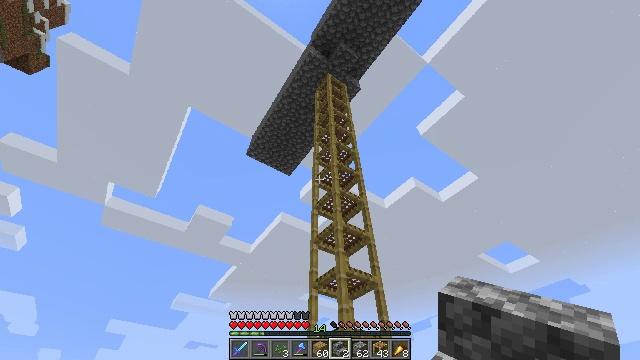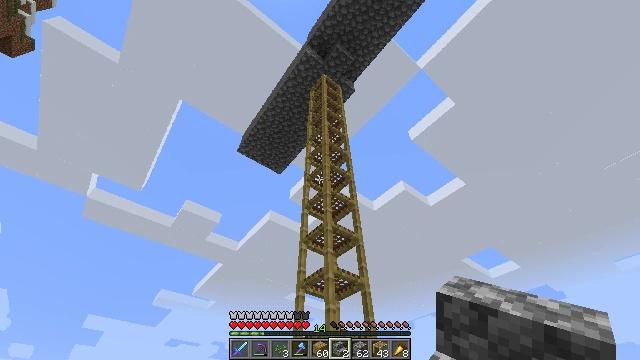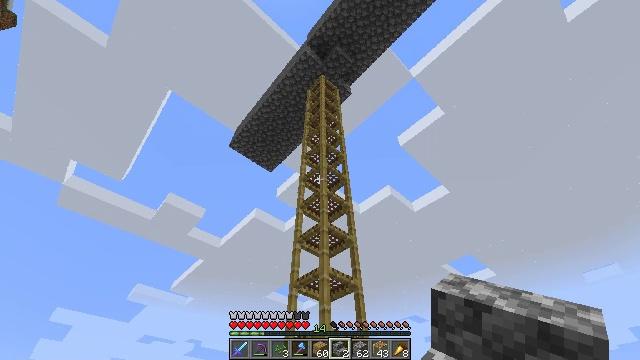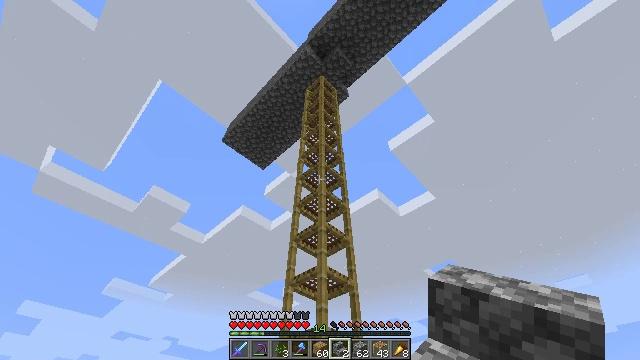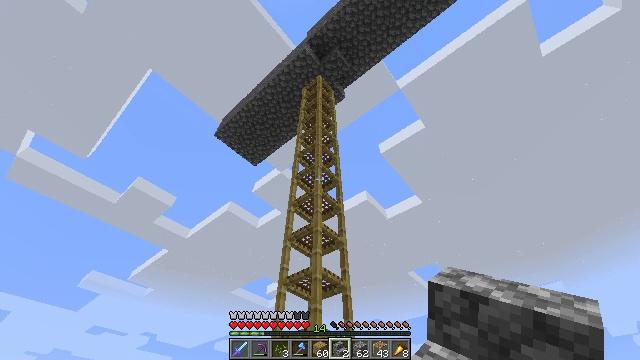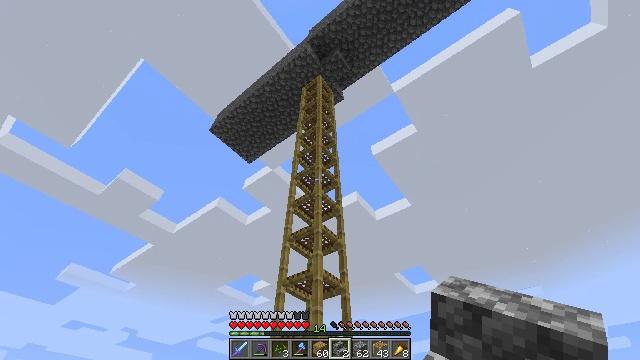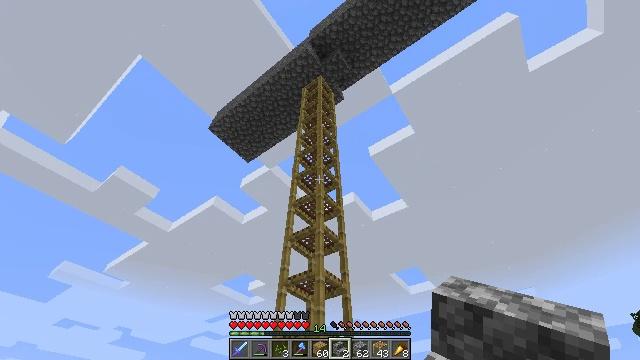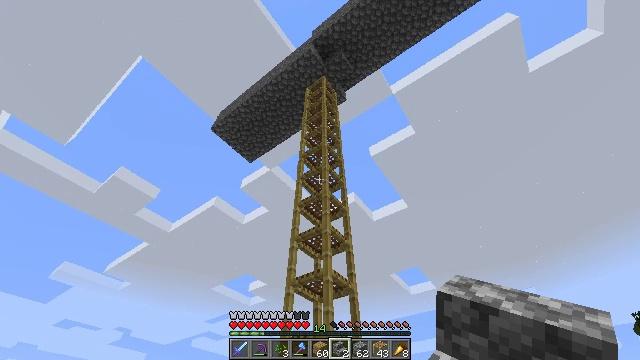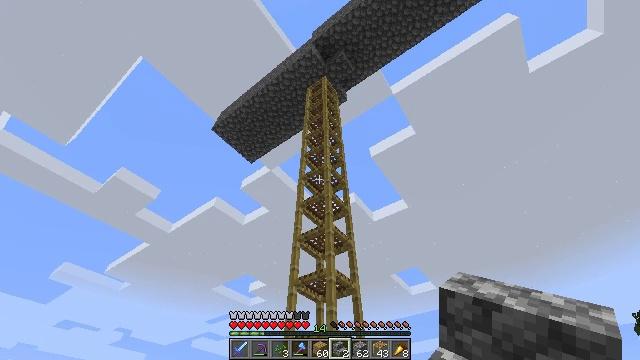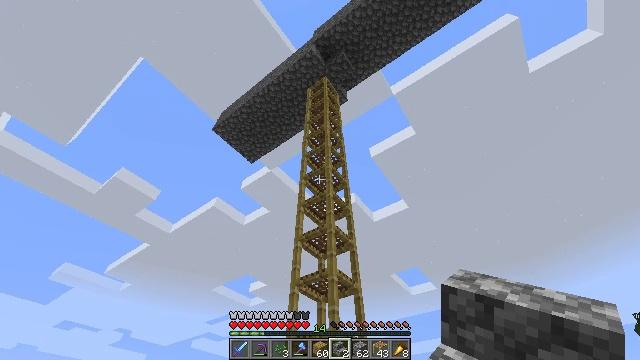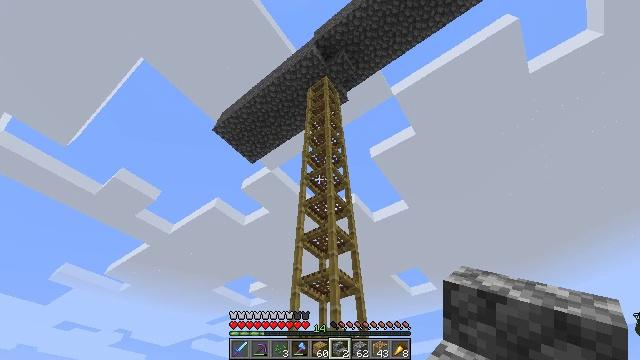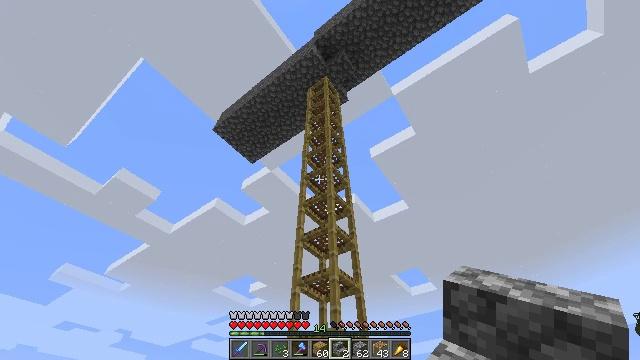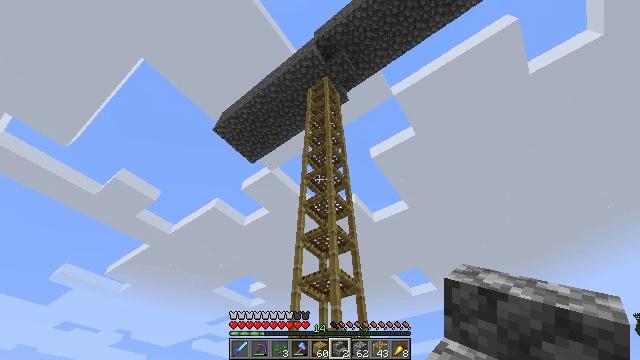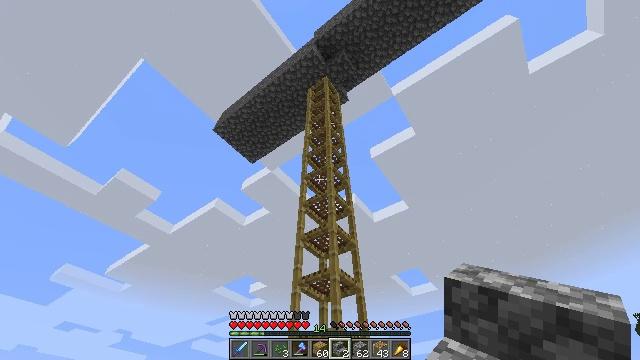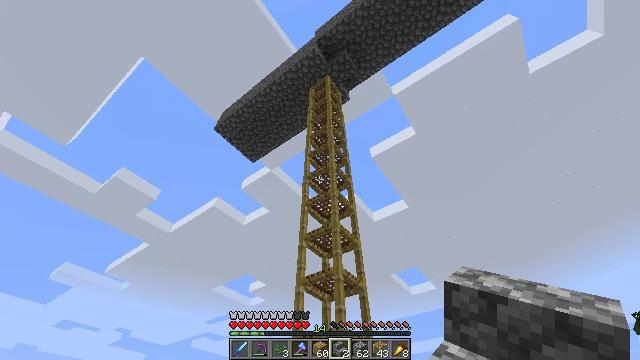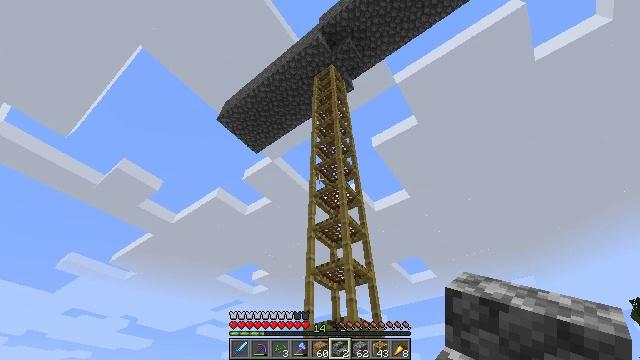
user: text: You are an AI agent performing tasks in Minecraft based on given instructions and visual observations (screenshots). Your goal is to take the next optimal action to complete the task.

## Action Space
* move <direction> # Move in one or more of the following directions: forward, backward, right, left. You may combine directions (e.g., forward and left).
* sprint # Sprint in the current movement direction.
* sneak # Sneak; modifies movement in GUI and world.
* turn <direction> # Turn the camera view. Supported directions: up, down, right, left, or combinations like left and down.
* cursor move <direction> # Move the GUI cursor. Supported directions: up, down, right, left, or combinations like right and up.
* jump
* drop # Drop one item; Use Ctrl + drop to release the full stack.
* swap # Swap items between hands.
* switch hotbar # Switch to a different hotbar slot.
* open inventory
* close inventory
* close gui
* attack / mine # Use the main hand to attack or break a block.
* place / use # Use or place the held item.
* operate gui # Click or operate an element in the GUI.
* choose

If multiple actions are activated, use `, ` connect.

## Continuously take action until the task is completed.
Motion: motion action
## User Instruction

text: Retrieve scaffolding from a build site.
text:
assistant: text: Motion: move left, turn right
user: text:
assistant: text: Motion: move left, turn right
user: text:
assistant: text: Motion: move left, turn right
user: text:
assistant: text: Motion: move left, turn right
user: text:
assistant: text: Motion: move left, turn right
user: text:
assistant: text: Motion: turn right
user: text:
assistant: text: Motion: no_op
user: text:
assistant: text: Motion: no_op
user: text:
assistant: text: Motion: no_op
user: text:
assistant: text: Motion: no_op
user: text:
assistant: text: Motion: no_op
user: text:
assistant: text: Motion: no_op
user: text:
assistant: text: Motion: no_op
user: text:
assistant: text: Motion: move left
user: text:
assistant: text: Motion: move left, turn down
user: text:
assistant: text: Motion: move left, turn down
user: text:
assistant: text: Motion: turn down
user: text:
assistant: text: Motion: turn down
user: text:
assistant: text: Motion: turn down
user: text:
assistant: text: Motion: no_op
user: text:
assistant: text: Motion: no_op
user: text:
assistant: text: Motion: no_op
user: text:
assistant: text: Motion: no_op
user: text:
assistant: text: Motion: no_op
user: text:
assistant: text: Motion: no_op
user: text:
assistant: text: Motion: turn down
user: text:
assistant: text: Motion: turn left and down
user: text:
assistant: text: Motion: turn left and down
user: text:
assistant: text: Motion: turn down
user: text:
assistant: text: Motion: turn right and down